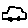
Label: car